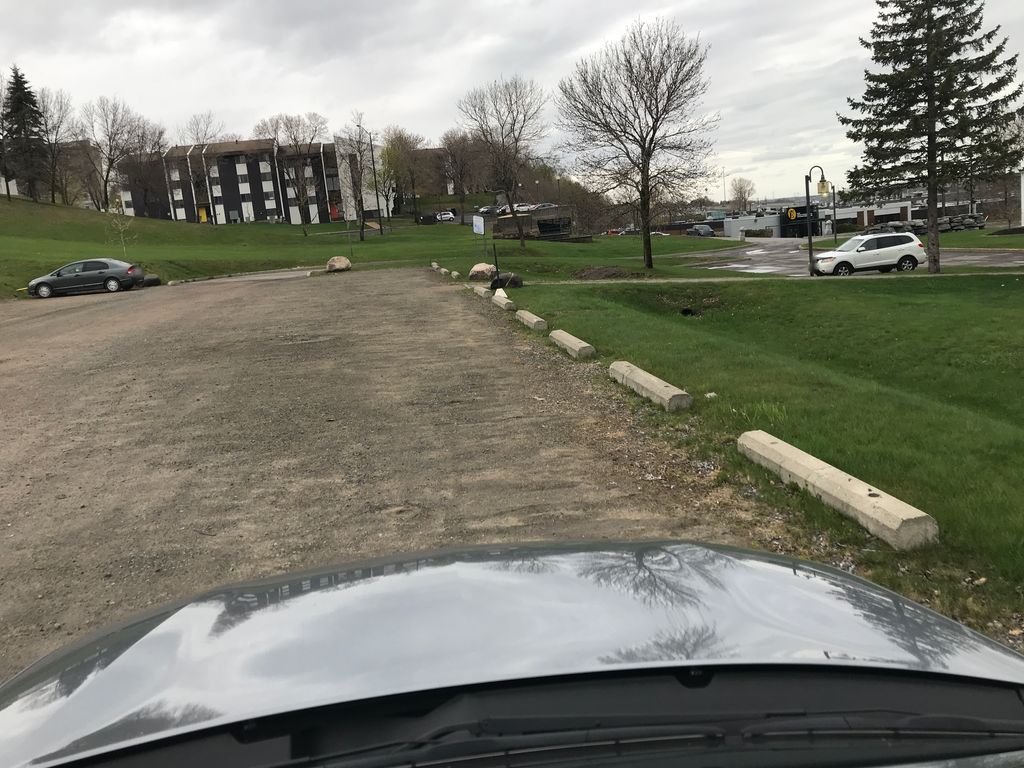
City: quebec_city